Question: I am working on this training video. I noticed in my example below that my code leaves the last item out of the list every time. It worked before I made the code more fancy and readable.
'''
SortedDictionary<string, SortedSet<Employee>>
'''
Code:
'''
using System;
using System.Collections.Generic;
using System.Linq;
using System.Text;
namespace ConsoleApplication1
{
class Program
{
private void printDictionary(Dictionary<string, List<Employee>> InputDictionaryParm1)
{
foreach (var a in InputDictionaryParm1)
{
Console.WriteLine(a.Key);
foreach (var e in a.Value)
{
Console.WriteLine(" " + e.Name);
}
}
Console.ReadKey();
}
static void Main(string[] args)
{
var d = new DepartmentCollection();
d.AddDept("AA", new Employee { Name = "L" })
.AddDept("AA", new Employee { Name = "A" });
d.AddDept("BB", new Employee { Name = "D" })
.AddDept("BB", new Employee { Name = "E"} )
.AddDept("BB", new Employee { Name = "F"} )
.AddDept("BB", new Employee { Name = "A"} );
d.AddDept("CC", new Employee { Name = "J" })
.AddDept("CC", new Employee { Name = "Z" })
.AddDept("CC", new Employee { Name = "X" })
.AddDept("CC", new Employee { Name = "Y" });
d.AddDept("DD", new Employee { Name = "T" })
.AddDept("DD", new Employee { Name = "W" })
.AddDept("DD", new Employee { Name = "E" })
.AddDept("DD", new Employee { Name = "A" });
foreach (var a in d)
{
Console.WriteLine(a.Key);
foreach (var e in a.Value)
{
Console.WriteLine(" " + e.Name);
}
}
Console.ReadKey();
//printDictionary(d);
}
}
public class EmployeeComparer : IEqualityComparer<Employee>,
IComparer<Employee>
{
public EmployeeComparer() { }
public bool Equals(Employee x, Employee y)
{
return String.Equals(x.Name, y.Name);
}
public int GetHashCode(Employee obj)
{
return obj.Name.GetHashCode();
}
public int Compare(Employee x, Employee y)
{
return String.Compare(x.Name, y.Name);
}
}
public class DepartmentCollection : SortedDictionary<string, SortedSet<Employee>>
{
public DepartmentCollection()
{
Console.WriteLine("DepartmentCollection");
}
public DepartmentCollection AddDept(string d, Employee e)
{
if (ContainsKey(d))
{
this[d].Add(e);
}
else
{
Add(d, new SortedSet<Employee>(new EmployeeComparer()));
}
return this;
}
}
}
'''
Screen Shot:

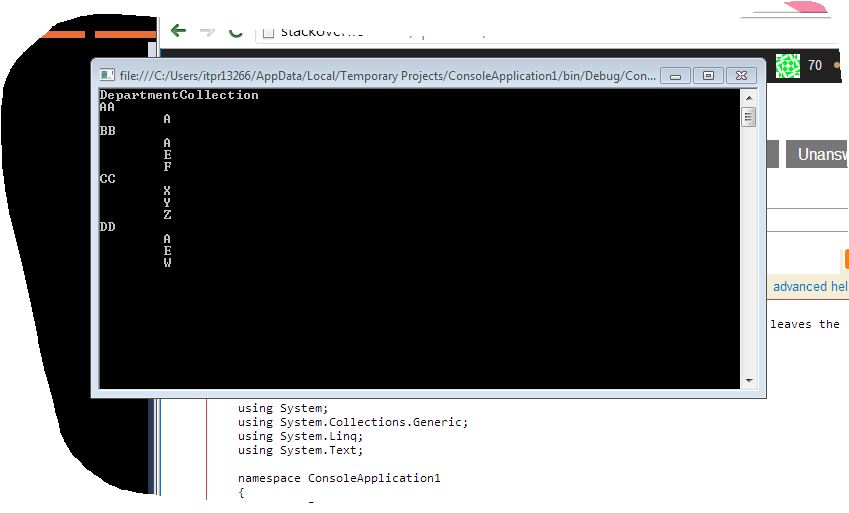
Answer: Your 'AddDept' method doesn't actually add the value if the key is missing:
'''
public DepartmentCollection AddDept(string d, Employee e)
{
if (ContainsKey(d))
{
this[d].Add(e);
}
else
{
Add(d, new SortedSet<Employee>(new EmployeeComparer()));
// Add this!
this[d].Add(e);
}
return this;
}
'''
Note that you can reverse the conditional to simplify this code:
'''
public DepartmentCollection AddDept(string d, Employee e)
{
if (!ContainsKey(d))
{
Add(d, new SortedSet<Employee>(new EmployeeComparer()));
}
this[d].Add(e);
return this;
}
'''